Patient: sex M, age 65
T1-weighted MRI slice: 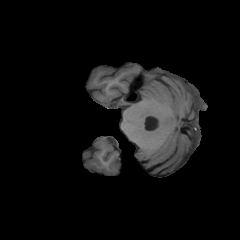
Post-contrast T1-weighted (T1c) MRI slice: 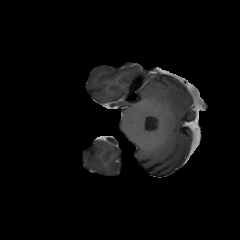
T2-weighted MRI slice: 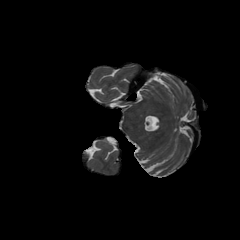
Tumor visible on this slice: no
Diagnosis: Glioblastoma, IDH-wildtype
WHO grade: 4